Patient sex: M
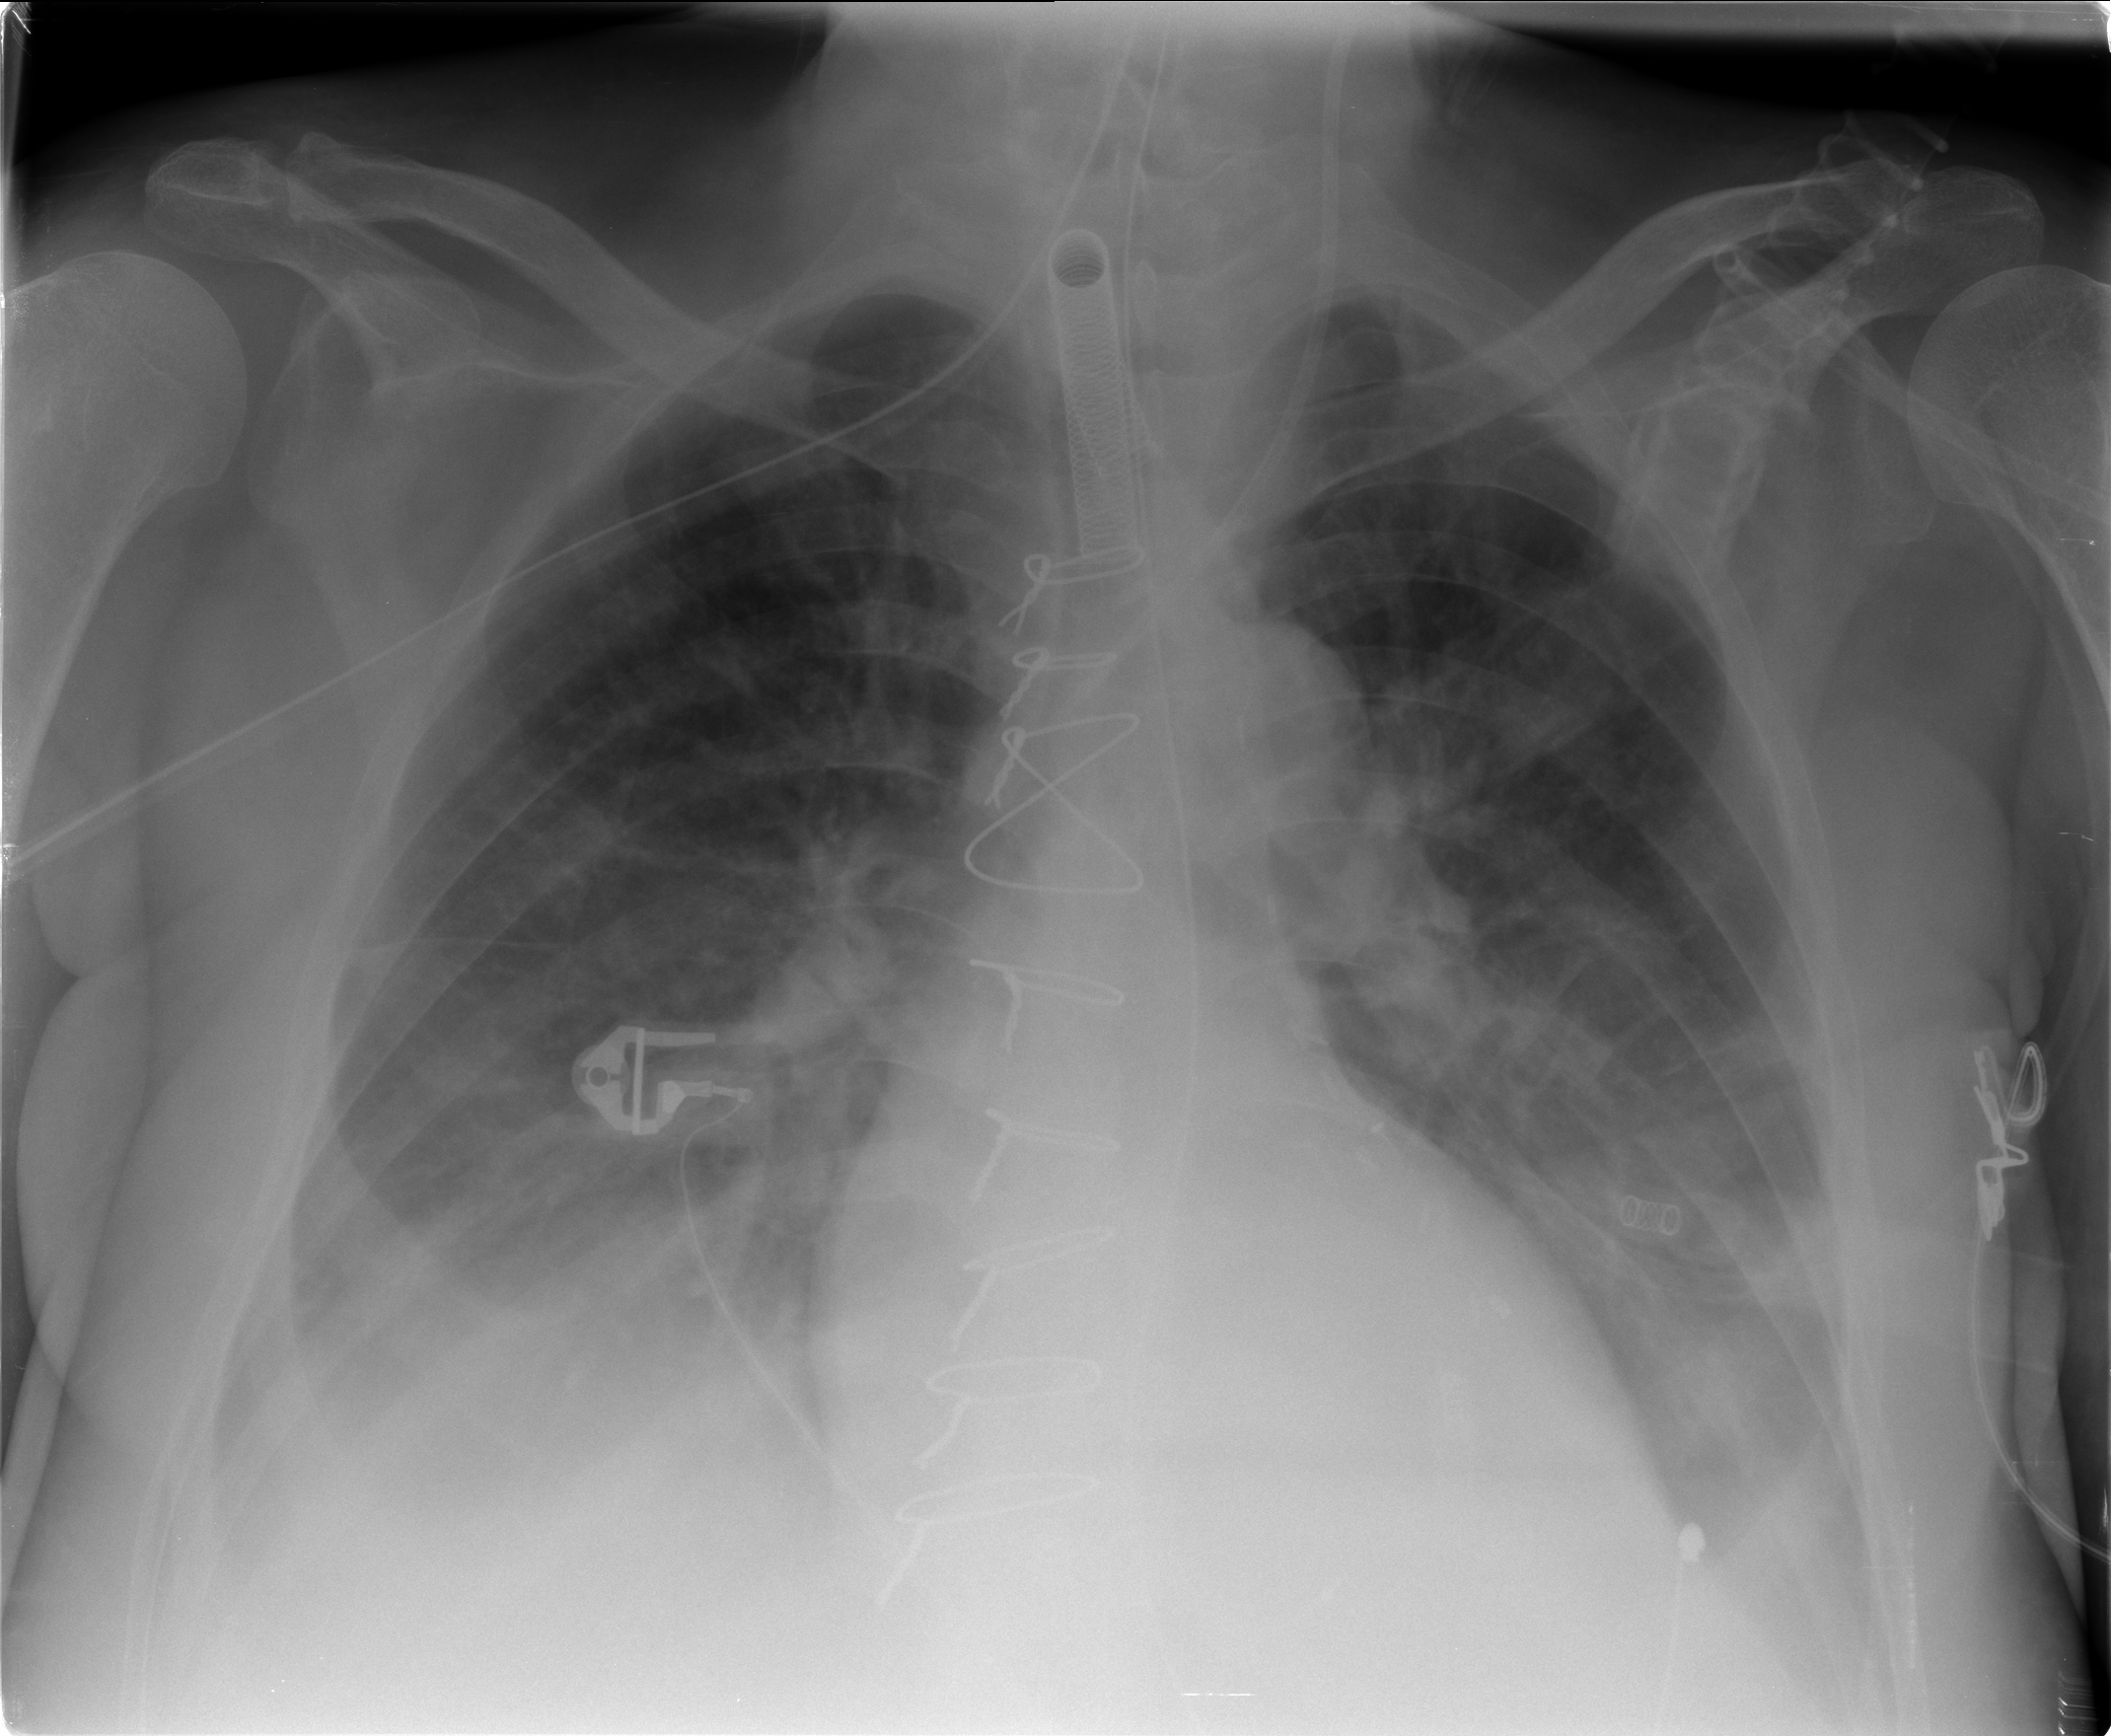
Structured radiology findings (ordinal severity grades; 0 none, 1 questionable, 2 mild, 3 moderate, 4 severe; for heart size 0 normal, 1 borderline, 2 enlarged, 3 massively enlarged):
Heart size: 1
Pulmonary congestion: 2
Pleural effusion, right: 2
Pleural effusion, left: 2
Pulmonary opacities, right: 0
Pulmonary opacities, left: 0
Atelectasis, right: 3
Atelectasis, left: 2